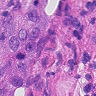
Metastatic tissue present: yes